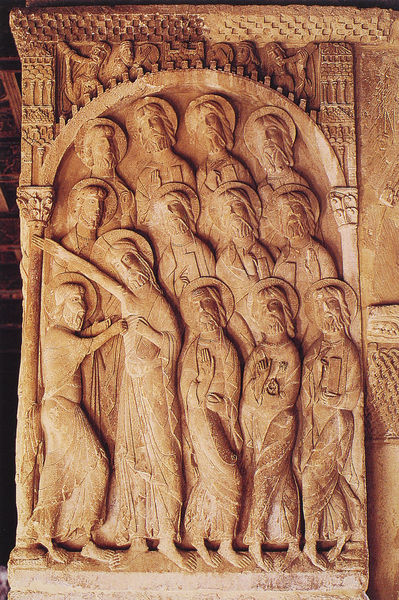
Titel: S. Domingo de Silos
Standort: Burgos (EU - E)
Schlagwörter: mann, menschen, männer, hochformat, leute, arme, stein, turm, skulptur, relief, bogen, figuren, rundbogen, thomas, heiligenschein, christus, heilige, jünger, pfingsten, jungfrauen, himmlisches jerusalem, tomas, ungläubiger thomas